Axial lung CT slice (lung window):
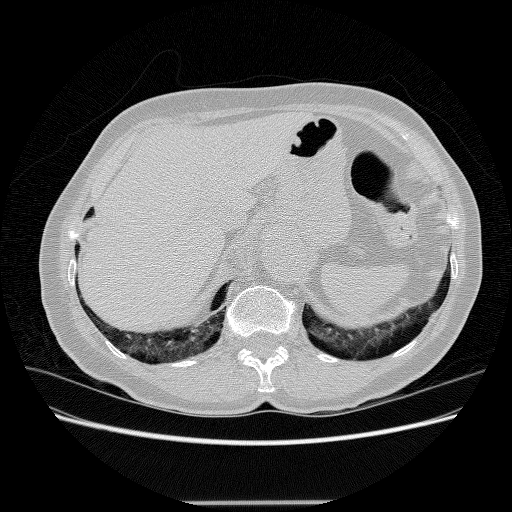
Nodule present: no